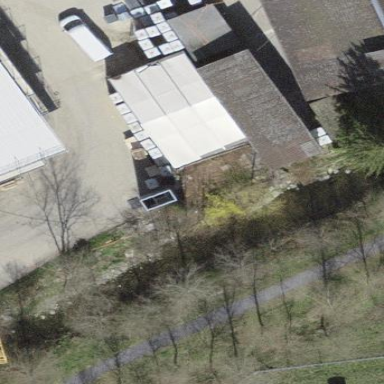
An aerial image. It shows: Shed building.